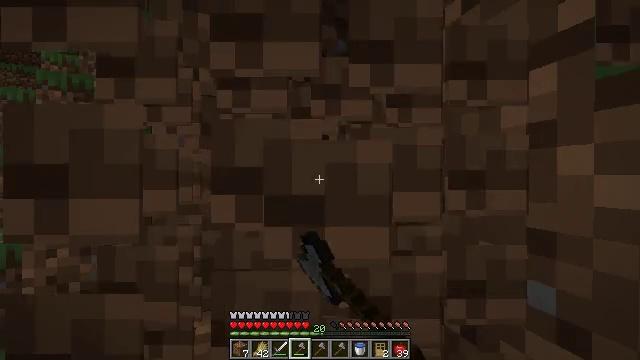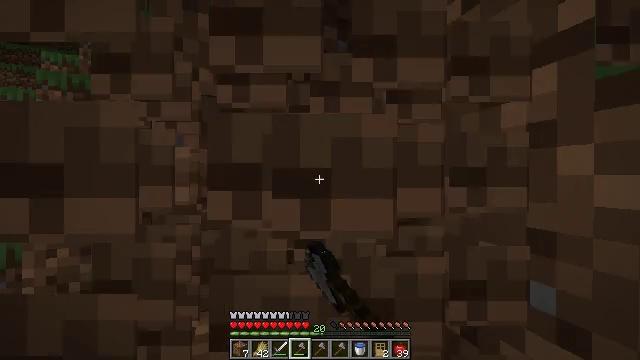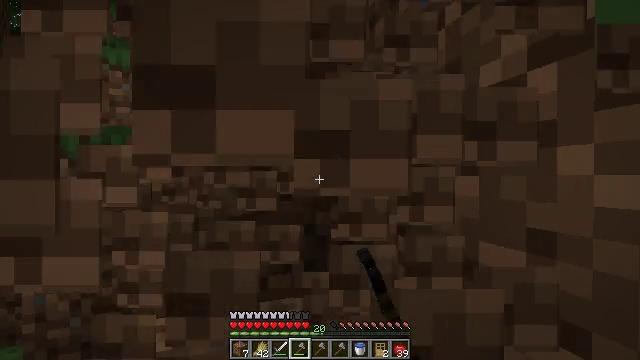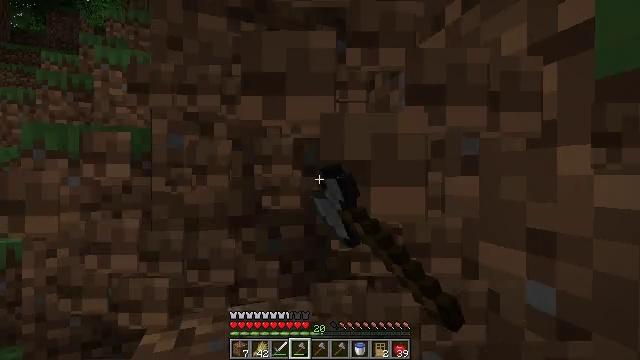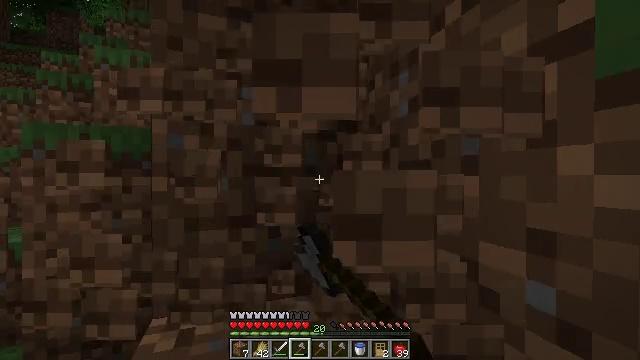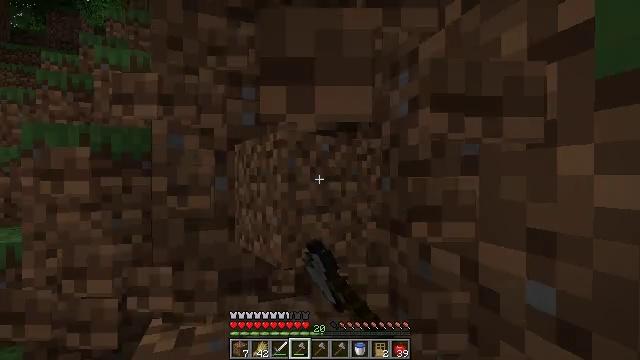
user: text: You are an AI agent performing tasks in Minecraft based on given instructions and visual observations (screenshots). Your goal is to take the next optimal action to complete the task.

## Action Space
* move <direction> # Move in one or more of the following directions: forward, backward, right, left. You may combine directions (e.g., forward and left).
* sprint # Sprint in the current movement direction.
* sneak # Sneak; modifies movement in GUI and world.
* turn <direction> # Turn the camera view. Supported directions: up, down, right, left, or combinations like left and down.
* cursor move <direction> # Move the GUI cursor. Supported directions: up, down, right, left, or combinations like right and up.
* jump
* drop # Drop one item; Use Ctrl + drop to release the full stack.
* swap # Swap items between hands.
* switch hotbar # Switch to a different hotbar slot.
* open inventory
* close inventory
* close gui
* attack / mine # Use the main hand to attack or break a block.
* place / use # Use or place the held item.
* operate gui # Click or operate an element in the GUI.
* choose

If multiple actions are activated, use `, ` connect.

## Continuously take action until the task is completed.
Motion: motion action
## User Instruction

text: Mine grass block from the ground.
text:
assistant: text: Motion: attack / mine
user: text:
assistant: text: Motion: attack / mine
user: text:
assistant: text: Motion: attack / mine
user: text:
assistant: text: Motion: attack / mine
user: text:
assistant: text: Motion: attack / mine
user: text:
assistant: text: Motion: attack / mine